Question: I am making a simple jquery ajax get request. The first request works great. However, any subsequent returns the error . It seems asp.net core is adding the headers that are quite large (see pic)
How do I resolve this issue?
Thanks in advance for the help
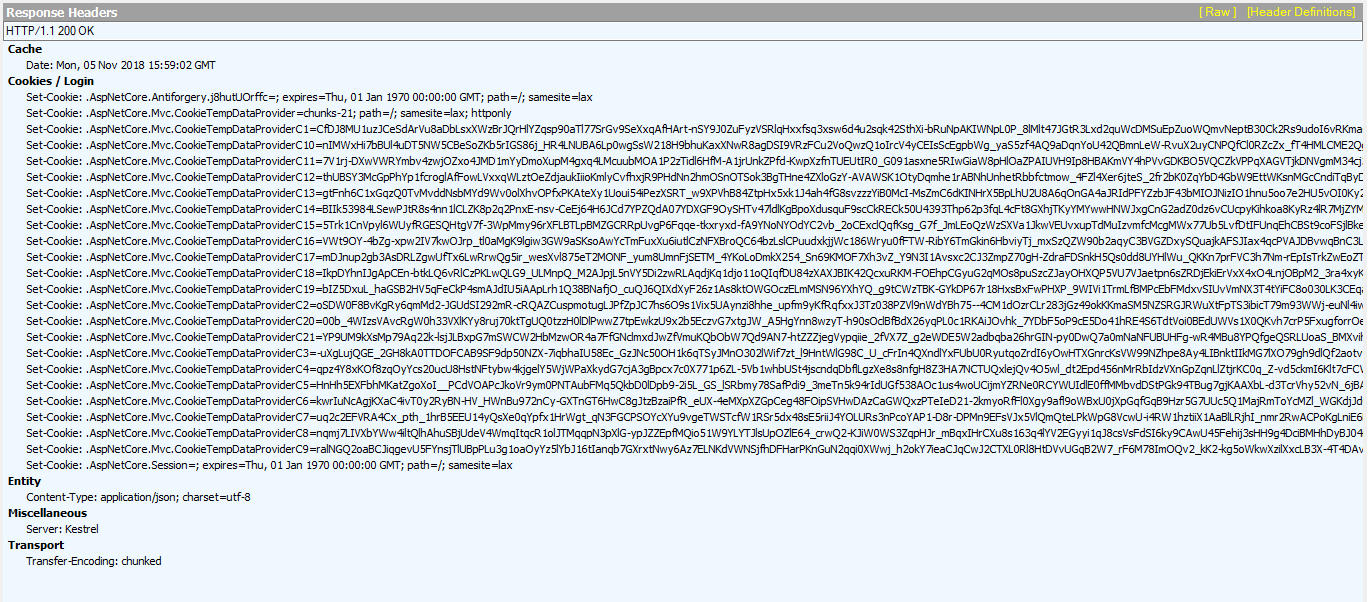
Answer: By default, 'TempData' uses a cookie-based provider, which means each piece of data you add goes out as a cookie. It looks like you've added so much here that the header is now too large. The easiest solution is to use session state as a 'TempData' provider, instead. Then, you'll just have one session cookie going out, regardless of how much data you set in 'TempData'. In 'ConfigureServices' add:
'''
services.AddMvc()
.SetCompatibilityVersion(CompatibilityVersion.Version_2_1)
.AddSessionStateTempDataProvider();
services.AddSession();
'''
And then in 'Configure':
'''
app.UseSession();
app.UseMvc();
'''
You'll like also want to configure session to use a persistent store like Redis or SQL Server, rather than the default of in-memory, but that's not directly relevant to the use of 'TempData'.